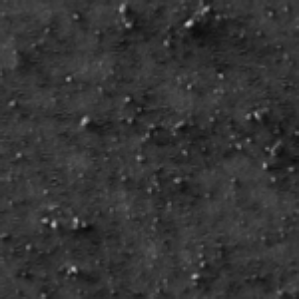
Label: frost